Question: I am currently writing an Android app that functions as an internet radio. Part of the functionality of the app is that it is controllable via infrared remote. The infrared remote codes come in as analogue audio through the microphone port. If I record some of the signals and look at them in Audacity, it's very easy for me to see what each code is. For example, the following is 0111111010011001011111101000001 or 0x3F4CBF41.

My question is how can I programmatically detect these signals when they come in and convert them to integer code numbers. I have looked into some packaged solutions like LIRC, but they're written in C and would be difficult to integrate. It also seems to me like native would be over kill to do such simple analysis. I also looked into libraries like musicg, but I couldn't find any easy way to convert the codes in real time.
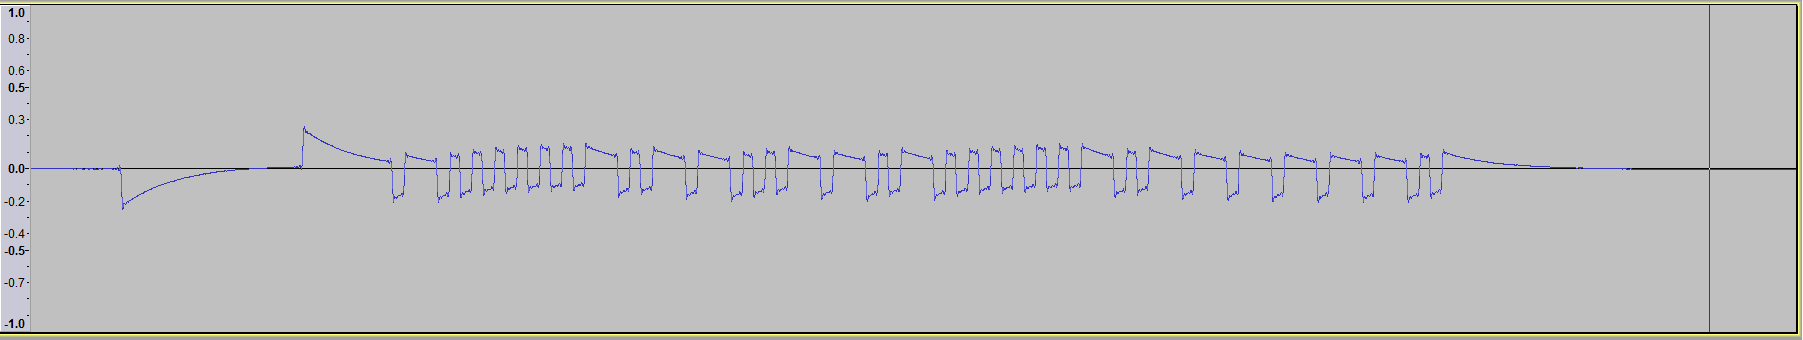
Answer: It seems clear from your question that you are familiar with PWM and the method of reading the signal received from the IR receiver. As such, I have looked in to how you can use java to store the data in a method you can interpret as easily as your audacity window.
There are a couple methods in <URL> That I think would help.
The first is <URL> which returns the next byte in the stream. You can provide a byte array to read parts or even the whole stream in to as well if that is more convenient.
So now you have a list or array of bytes, and you can interpret them as high or low at regular intervals (because this is sampled audio, the time between each byte is constant) which is all you need for PWM decoding!
By finding an approximate endpoint, you can turn a byte pattern over time to a pattern of high/low durations. Since I know you can read that (demonstrated in your question) I will skip the pedantic conversion, but it is trivial to convert 'hhhlhllhhhhhhlllhh' into a hexadecimal representation of the code.
TL;DR: Capture the stream, read each byte, convert via time, convert to binary.